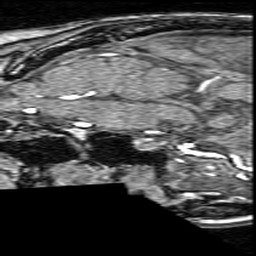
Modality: angio
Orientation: sagittal
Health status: ill
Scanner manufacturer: philips
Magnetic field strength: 3 T
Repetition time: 0.01839 s
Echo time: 0.003404 s